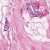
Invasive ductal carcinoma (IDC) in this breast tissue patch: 0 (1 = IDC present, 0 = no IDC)